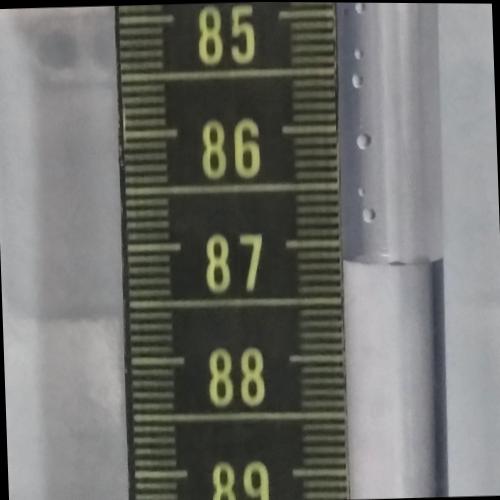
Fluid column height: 87.2 cm